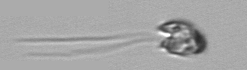
Label: flagellate_morphotype1